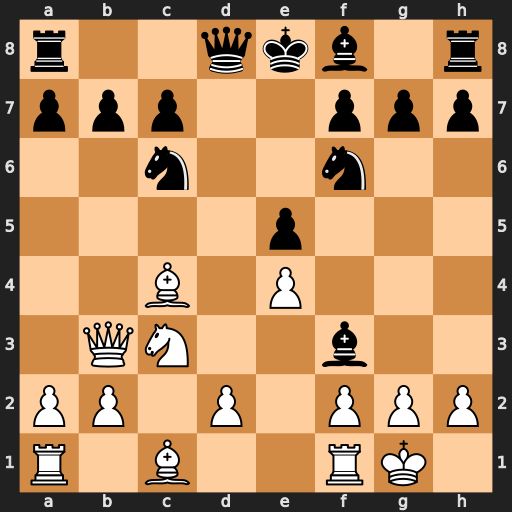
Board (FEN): r2qkb1r/ppp2ppp/2n2n2/4p3/2B1P3/1QN2b2/PP1P1PPP/R1B2RK1
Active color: w
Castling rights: kq
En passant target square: -
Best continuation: Bxf7+ Kd7 Qe6#